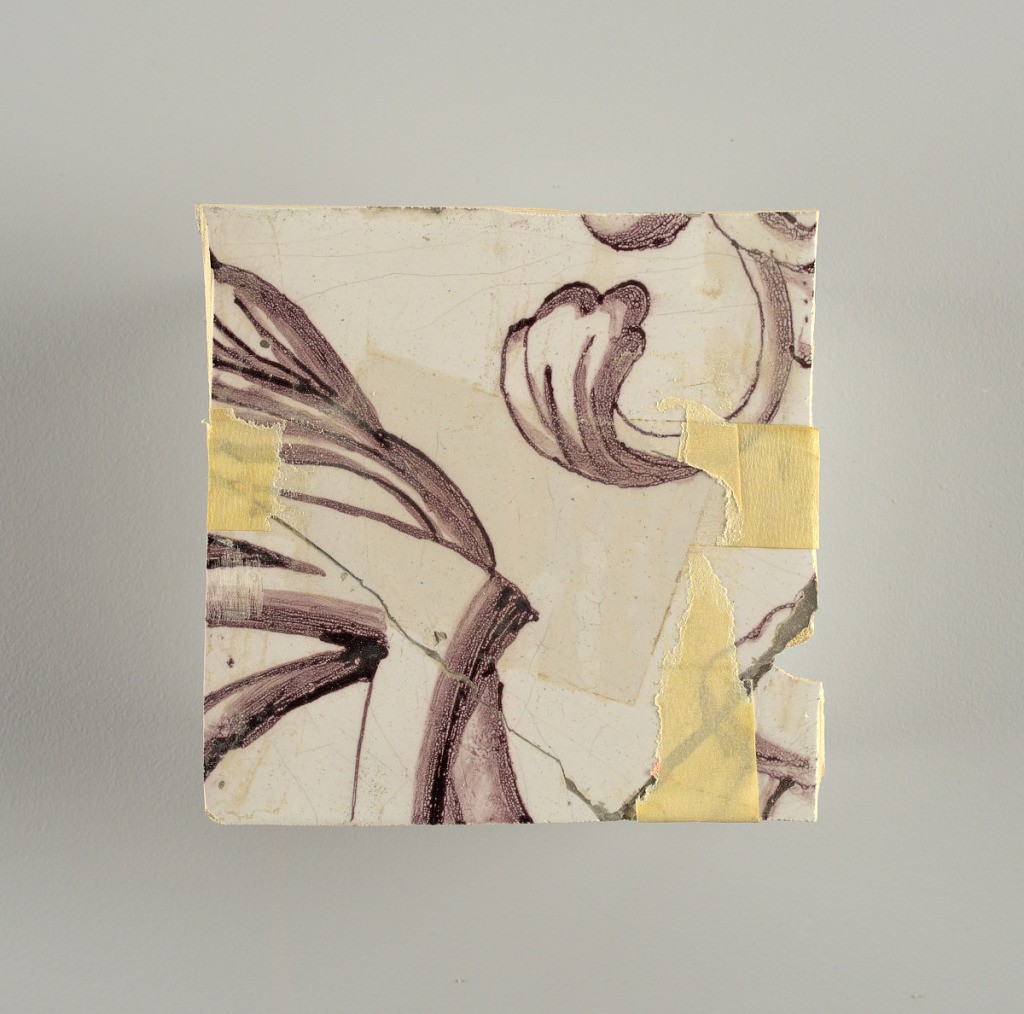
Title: Wall facing
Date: ca. 1725
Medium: Tin-glazed earthenware, underglaze
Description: Horizontal rectangle.  Thirty-seven tiles wide and twenty-one high with opening for door or window nineteen and one-half tiles high and twelve wide.  To left and right of opening, centered canopy above. Left, woman representing Hope, right, a sculputure urn.  Centered above opening, a mascaron.  Arabesque design of foliage.